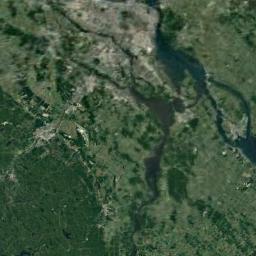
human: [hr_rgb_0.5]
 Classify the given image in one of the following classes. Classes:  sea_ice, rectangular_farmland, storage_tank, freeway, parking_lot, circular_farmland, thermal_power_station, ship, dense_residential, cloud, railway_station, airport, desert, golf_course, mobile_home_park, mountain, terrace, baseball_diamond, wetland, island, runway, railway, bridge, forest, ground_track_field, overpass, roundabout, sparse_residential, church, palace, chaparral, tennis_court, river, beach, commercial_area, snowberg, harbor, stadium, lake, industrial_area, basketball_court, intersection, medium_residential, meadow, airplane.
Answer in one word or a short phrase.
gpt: wetland